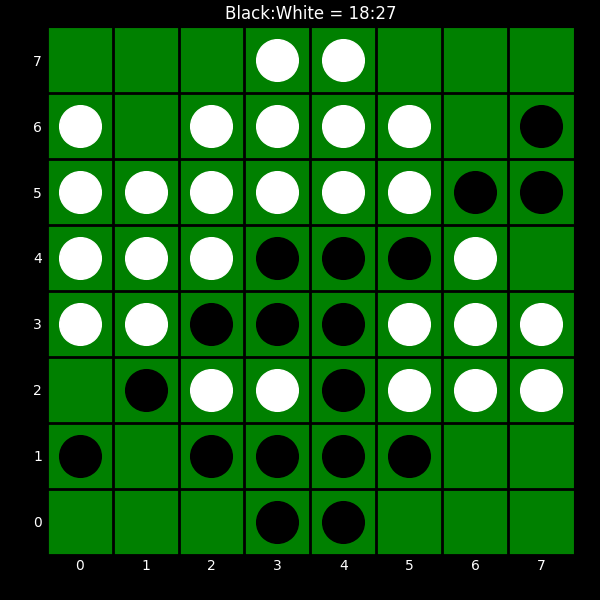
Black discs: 18
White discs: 27